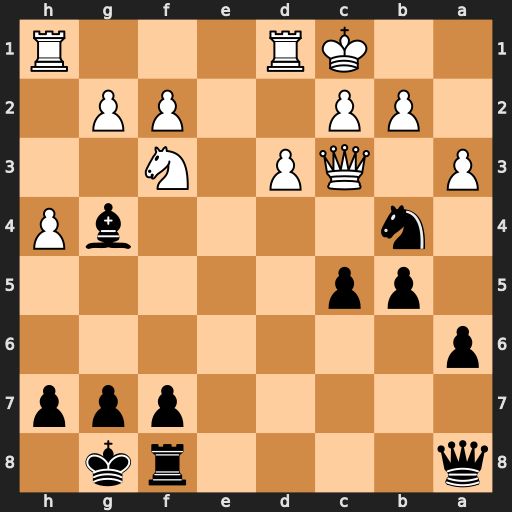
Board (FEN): q4rk1/5ppp/p7/1pp5/1n4bP/P1QP1N2/1PP2PP1/2KR3R
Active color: b
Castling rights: -
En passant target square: -
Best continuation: Na2+ Kb1 Nxc3+